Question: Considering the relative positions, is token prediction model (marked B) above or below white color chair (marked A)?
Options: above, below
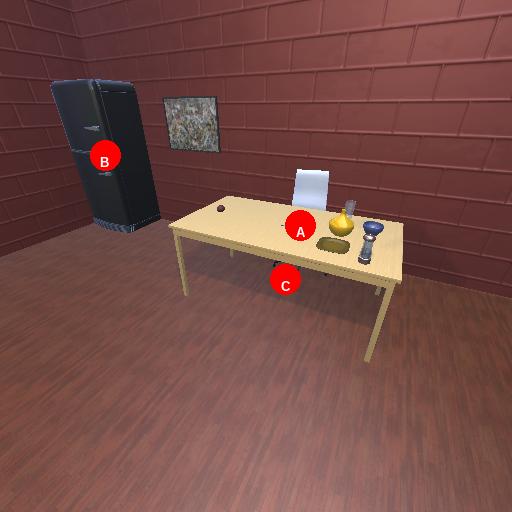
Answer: above